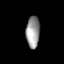
Tissue: prostate
Cell type: T cells
Senescence score: 0.3348
Nuclear area (px): 423
Mean DAPI intensity: 152.626